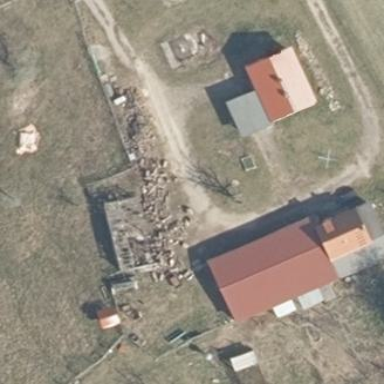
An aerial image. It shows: Farmyard area.